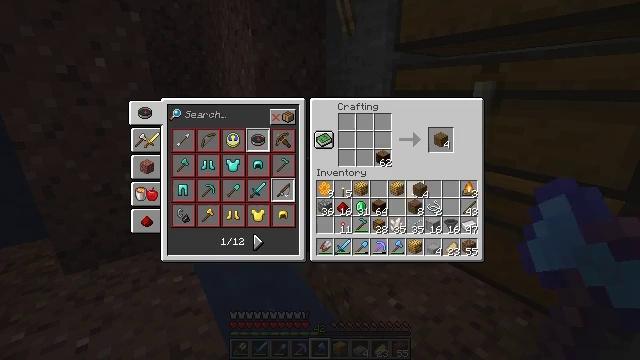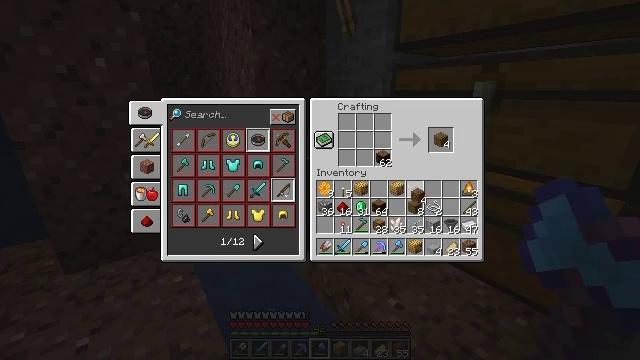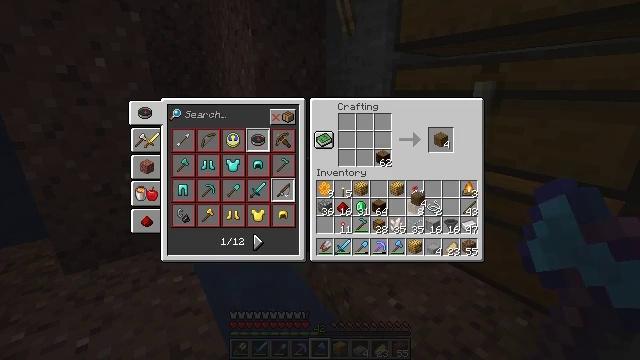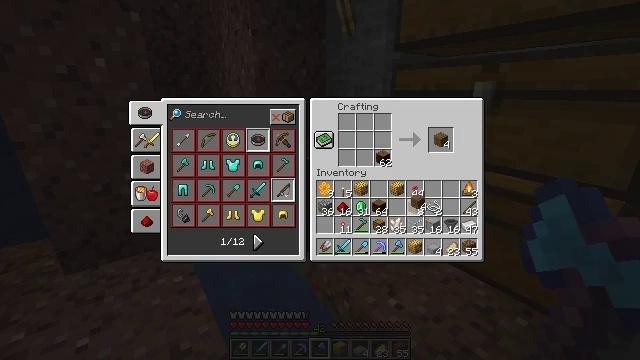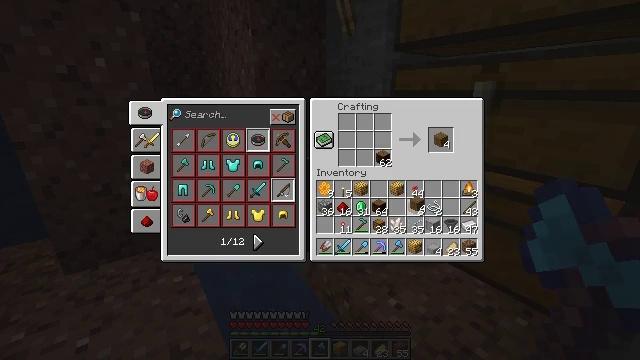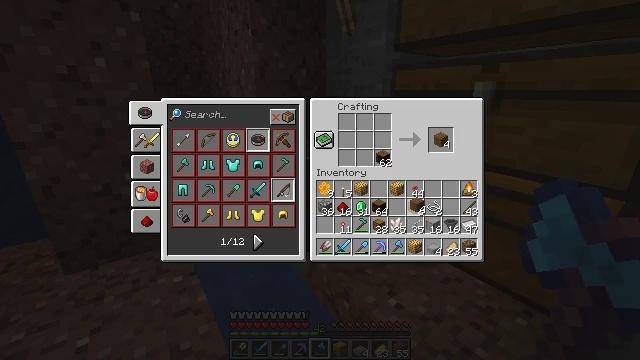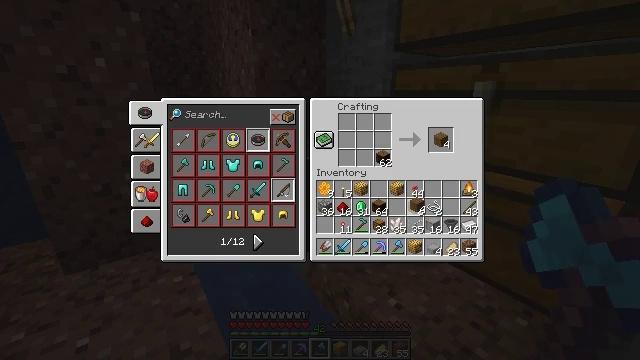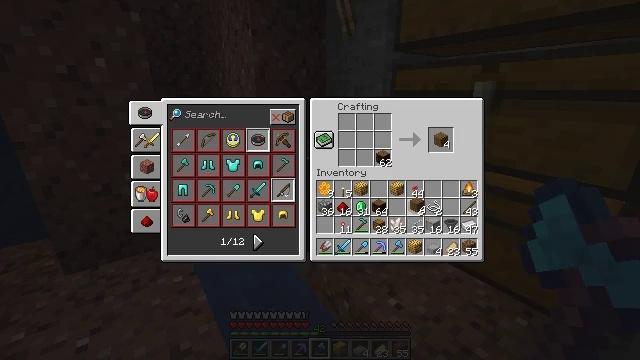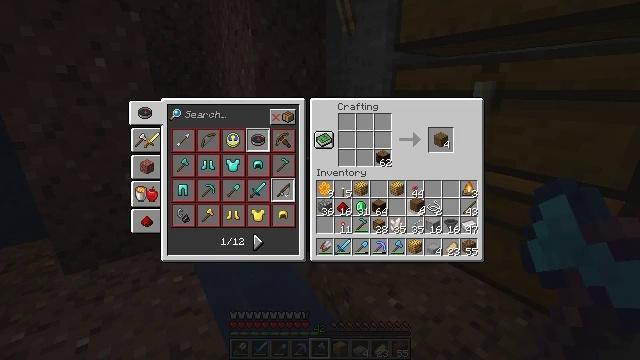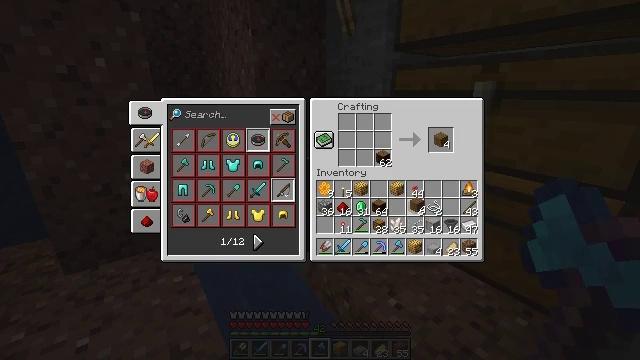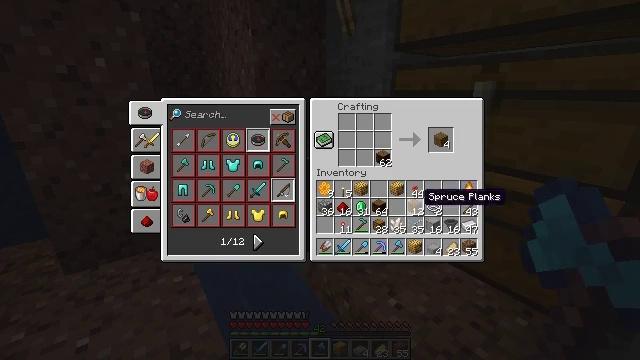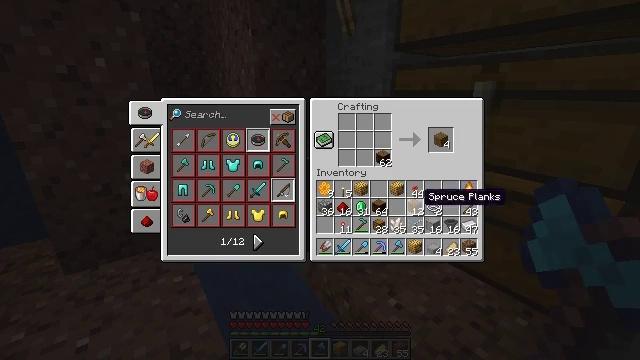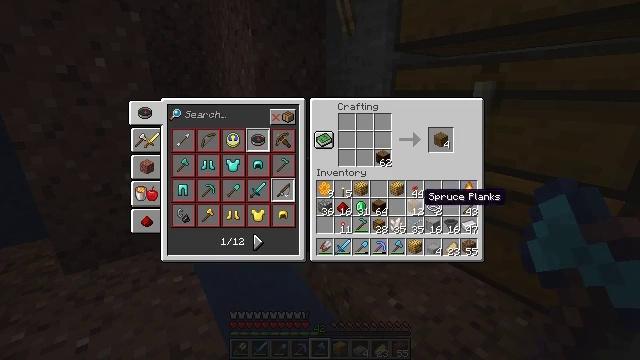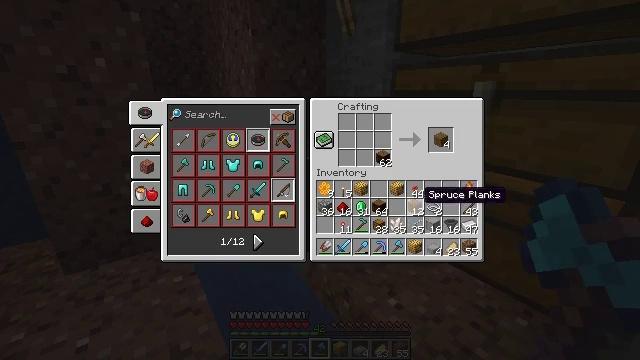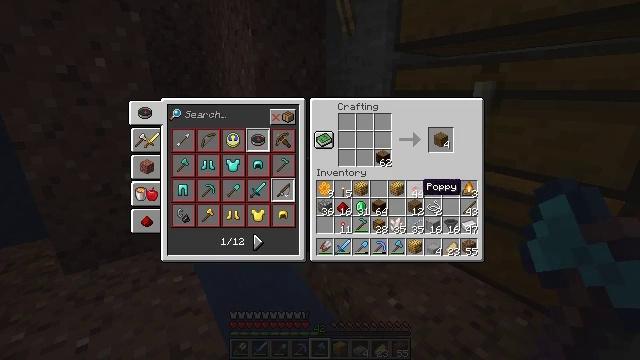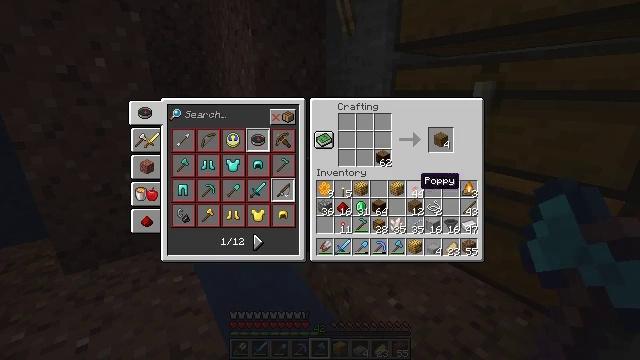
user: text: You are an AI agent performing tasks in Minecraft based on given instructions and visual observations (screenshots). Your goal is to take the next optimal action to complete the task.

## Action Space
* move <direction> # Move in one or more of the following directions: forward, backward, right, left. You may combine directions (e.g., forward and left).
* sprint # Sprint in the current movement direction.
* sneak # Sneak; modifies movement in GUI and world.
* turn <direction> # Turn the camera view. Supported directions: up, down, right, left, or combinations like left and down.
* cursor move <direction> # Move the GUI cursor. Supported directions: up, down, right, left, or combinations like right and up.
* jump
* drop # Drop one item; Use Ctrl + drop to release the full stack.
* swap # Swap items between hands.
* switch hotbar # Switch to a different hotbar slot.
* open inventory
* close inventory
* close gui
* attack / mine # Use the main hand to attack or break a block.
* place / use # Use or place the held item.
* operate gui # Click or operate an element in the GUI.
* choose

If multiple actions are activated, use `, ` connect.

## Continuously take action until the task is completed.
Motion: motion action
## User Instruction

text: Craft a beehive from honeycombs and planks.
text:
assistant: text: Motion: open gui
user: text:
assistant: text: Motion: no_op
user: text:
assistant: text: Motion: no_op
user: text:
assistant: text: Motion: no_op
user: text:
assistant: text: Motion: no_op
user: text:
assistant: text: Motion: no_op
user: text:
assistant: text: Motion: no_op
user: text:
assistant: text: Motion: operate gui
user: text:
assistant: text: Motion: operate gui
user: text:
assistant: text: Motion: no_op
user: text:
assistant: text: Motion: no_op
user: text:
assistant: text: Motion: no_op
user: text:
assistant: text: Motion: no_op
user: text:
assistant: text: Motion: cursor move up
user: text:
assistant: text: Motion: no_op
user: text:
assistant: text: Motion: cursor move up
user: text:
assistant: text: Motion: no_op
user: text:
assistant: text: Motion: no_op
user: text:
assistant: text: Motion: no_op
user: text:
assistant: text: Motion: no_op
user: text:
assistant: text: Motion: no_op
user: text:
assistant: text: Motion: no_op
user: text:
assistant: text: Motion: no_op
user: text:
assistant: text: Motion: no_op
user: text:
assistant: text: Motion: no_op
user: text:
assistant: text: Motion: no_op
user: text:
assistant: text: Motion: operate gui
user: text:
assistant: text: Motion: operate gui
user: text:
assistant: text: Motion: operate gui
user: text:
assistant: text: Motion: cursor move right and down, operate gui